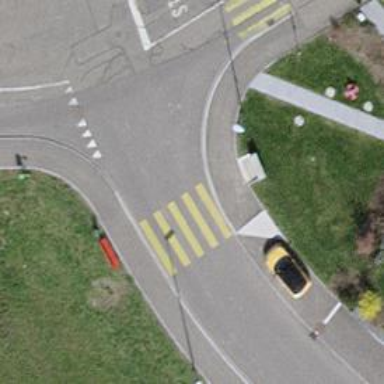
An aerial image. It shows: Zebra crossing on the road.